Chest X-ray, PA view. Patient: 68 years old, sex F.
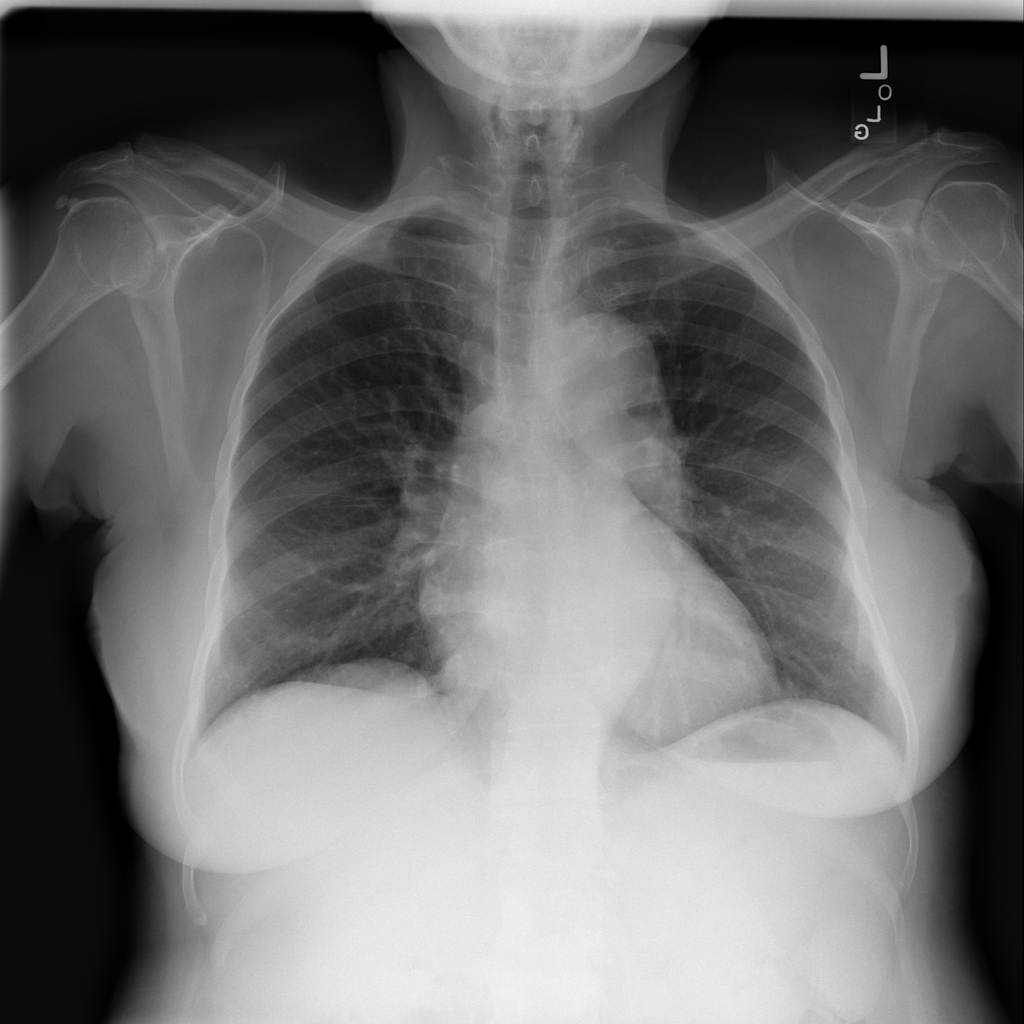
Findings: No Finding